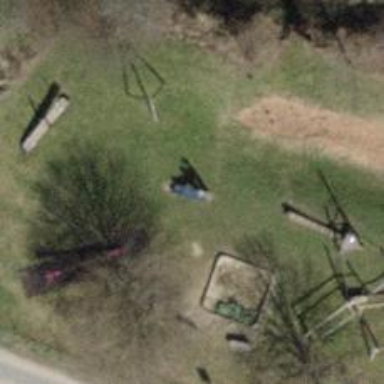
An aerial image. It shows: Playground with slide.